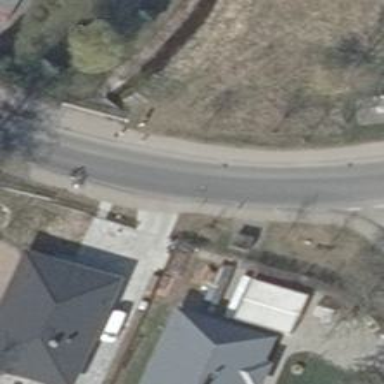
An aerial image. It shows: Driveway leading to service road.